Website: lowes
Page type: stored-credit-cards
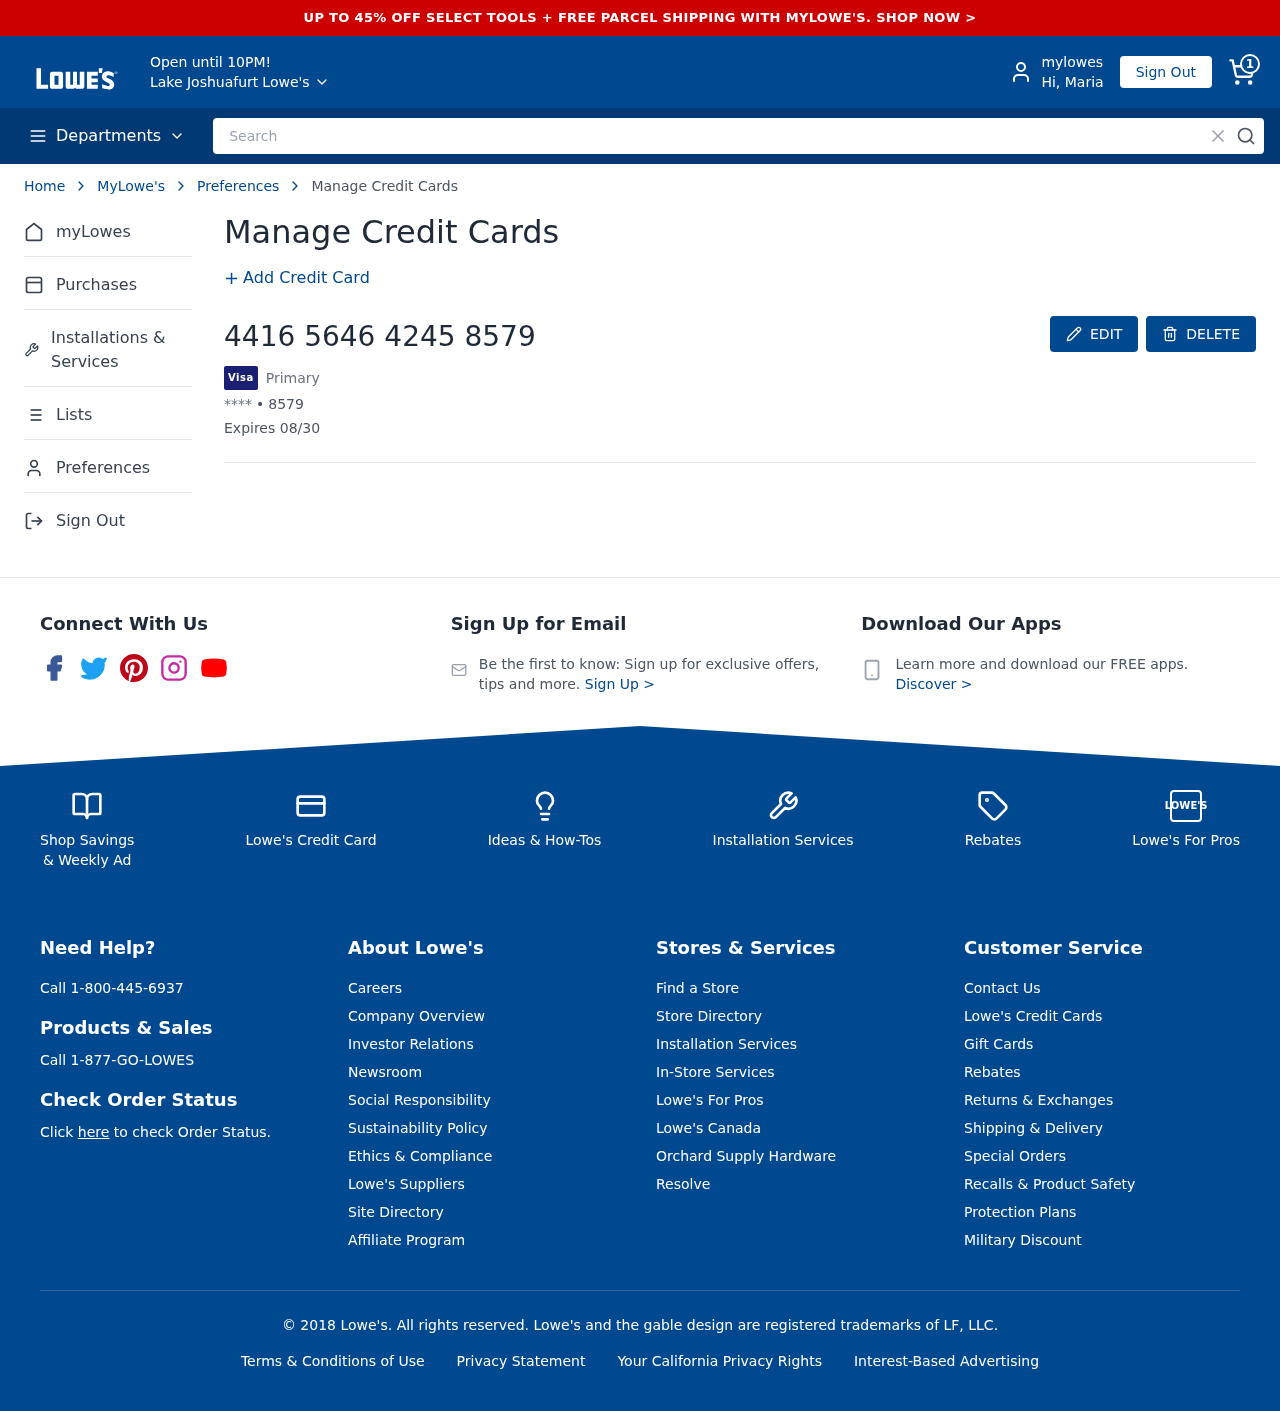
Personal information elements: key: PII_CARD_EXPIRY
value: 08/30
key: PII_CARD_LAST4
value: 8579
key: PII_CARD_NUMBER
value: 4416 5646 4245 8579
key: PII_CARD_TYPE
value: Visa
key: PII_CITY
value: Lake Joshuafurt
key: PII_FIRSTNAME
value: Maria
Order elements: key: ORDER_NUM_ITEMS
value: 1
Search elements: key: HEADER_SEARCH
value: Search